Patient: sex M, age 55
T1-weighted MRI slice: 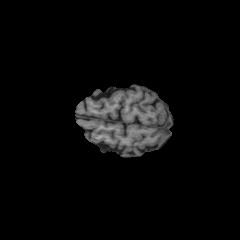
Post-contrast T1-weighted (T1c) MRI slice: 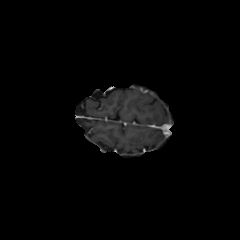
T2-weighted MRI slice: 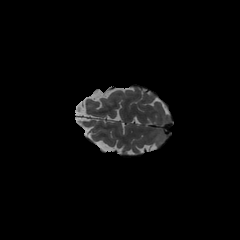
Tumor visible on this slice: no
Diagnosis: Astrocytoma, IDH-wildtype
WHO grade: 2